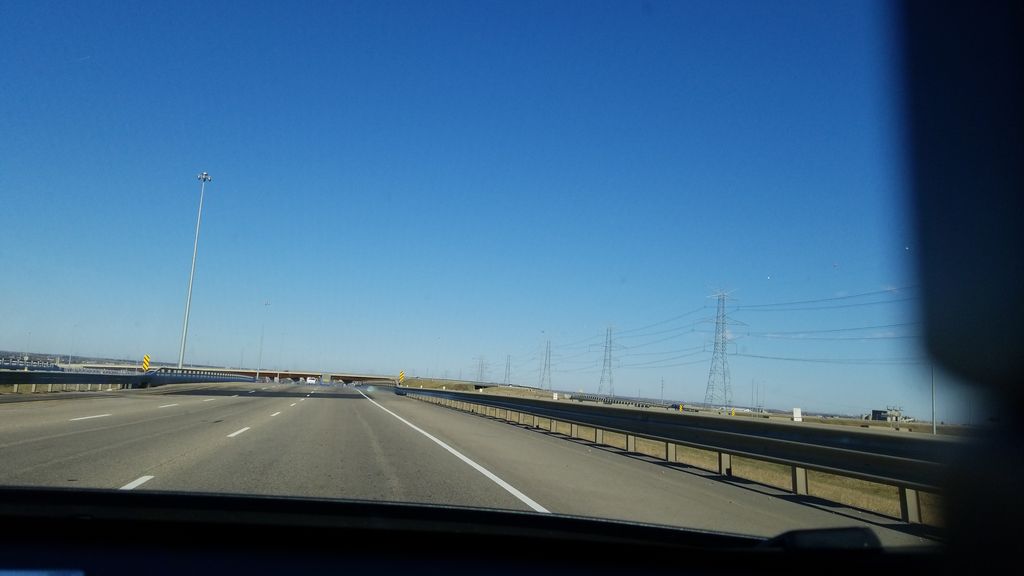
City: edmonton